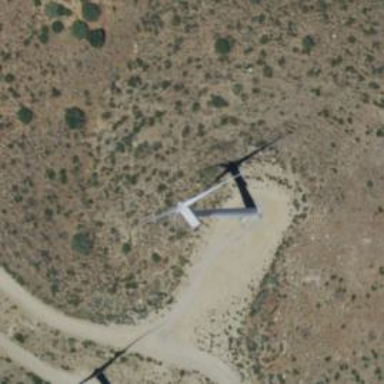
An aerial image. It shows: Wind generator in the form of horizontal axis wind turbine.